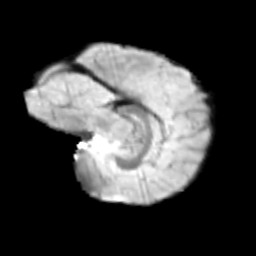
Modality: T2w
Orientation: sagittal
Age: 10
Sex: female
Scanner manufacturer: siemens
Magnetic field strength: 3 T
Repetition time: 3.8 s
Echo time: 0.07 s